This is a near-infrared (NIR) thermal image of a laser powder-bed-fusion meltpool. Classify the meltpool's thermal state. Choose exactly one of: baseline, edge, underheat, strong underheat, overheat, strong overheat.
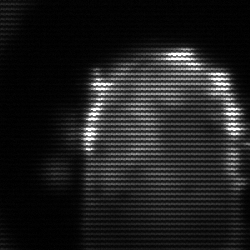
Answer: baseline